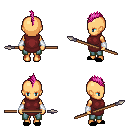
a pixel art fantasy rpg character, female body template, human, tanned skin, maroon tunic, teal pants, pink mohawk hairstyle, white cloth bracers, black slippers, spear, four views (front, back, left, right), 2x2 character sprite sheet, small pixel art, hard edges, no anti-aliasing